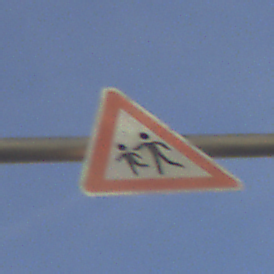
Verkehrszeichen: KinderRechts
Umgebung: Outdoor, Nature
Tageszeit: SunriseSunset
Wetter: PartlyCloudy
Licht: Natural
Jahreszeit: Summer
Kontrast: HighContrast